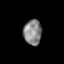
Tissue: skin
Cell type: Epithelial cells
Senescence score: 0.2822
Nuclear area (px): 452
Mean DAPI intensity: 133.31